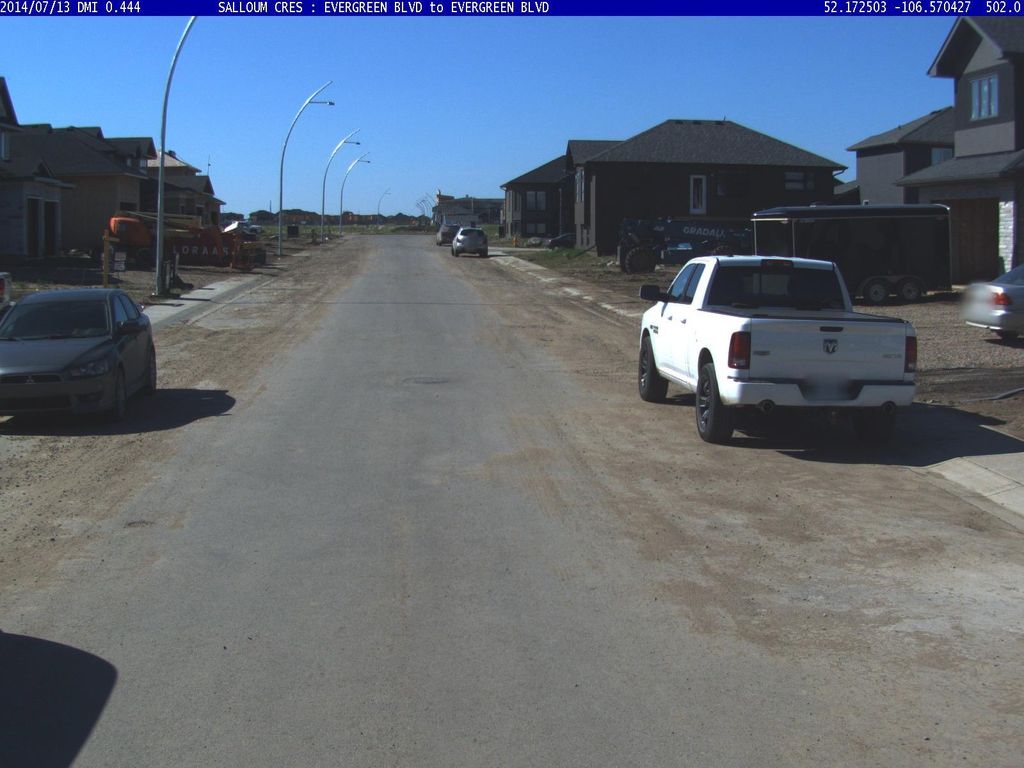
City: saskatoon